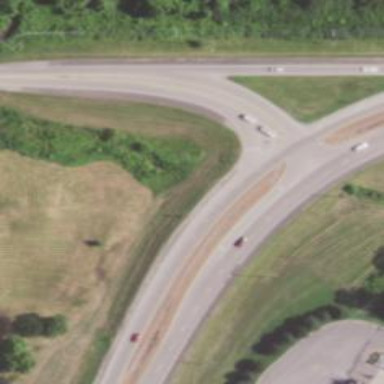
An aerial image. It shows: Trunk link highway.